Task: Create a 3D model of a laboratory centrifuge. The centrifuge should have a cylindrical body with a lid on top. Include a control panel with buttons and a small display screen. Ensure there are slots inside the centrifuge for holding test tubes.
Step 141:
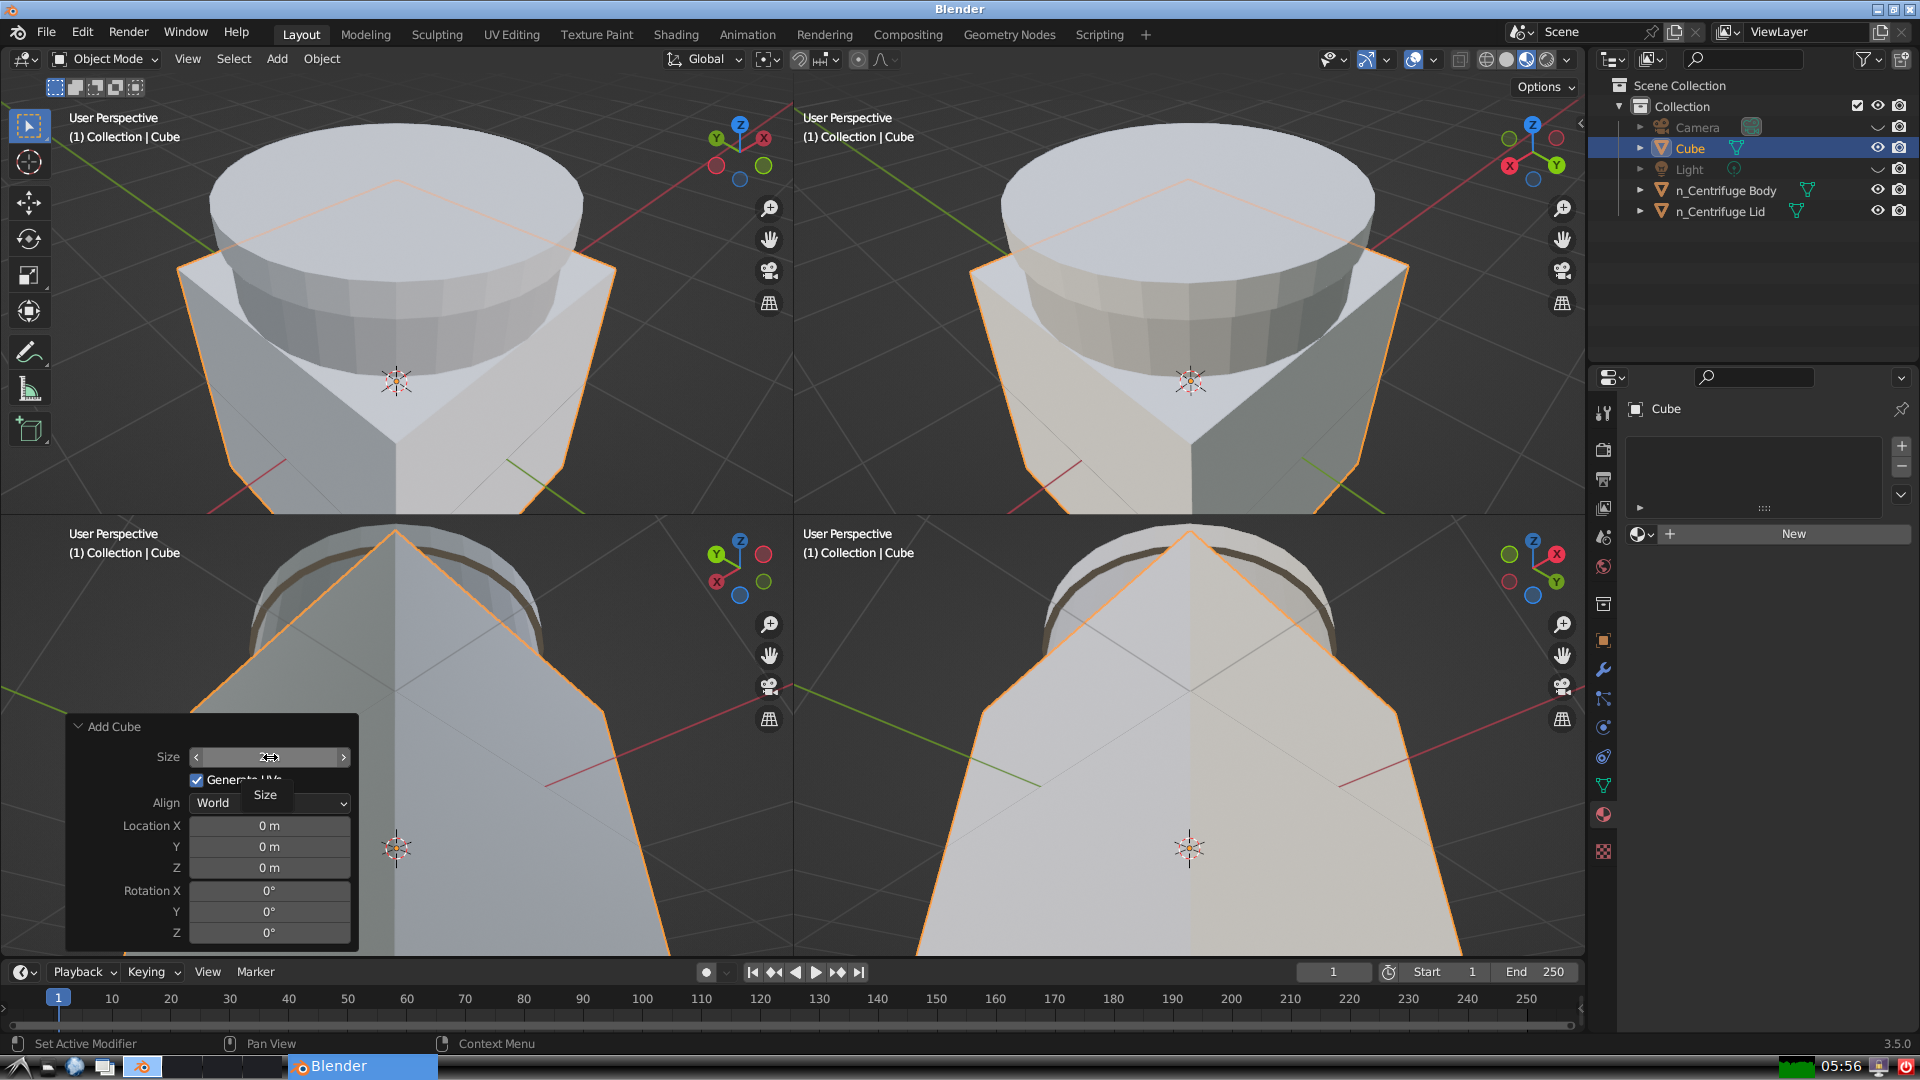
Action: click: no